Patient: sex M, age 48
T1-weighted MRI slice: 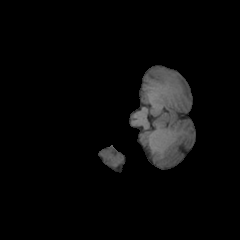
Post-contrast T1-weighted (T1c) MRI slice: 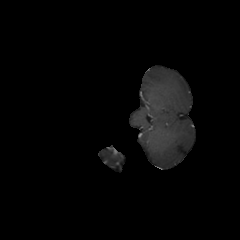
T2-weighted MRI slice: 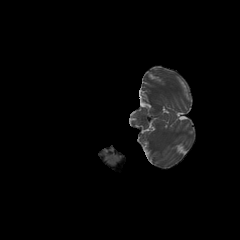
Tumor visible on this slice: no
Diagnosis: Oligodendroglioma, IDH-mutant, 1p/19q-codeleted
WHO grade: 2